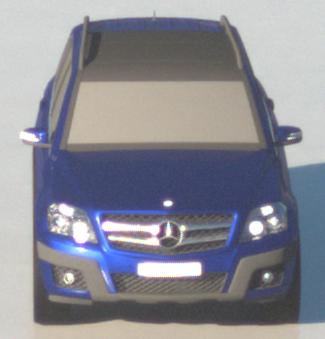
Make: Mercedes-Benz
Model: GLK 280
Detailed model: GLK-Class (204)
Model produced from: 2008/10
Model produced until: 2009/04
Doors: 5
Color: blue
Road condition: wet road
Daytime: morning or afternoon
Contrast: high contrast